Field crop: maize
Growth stage: 2
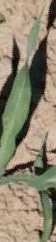
Species: maize